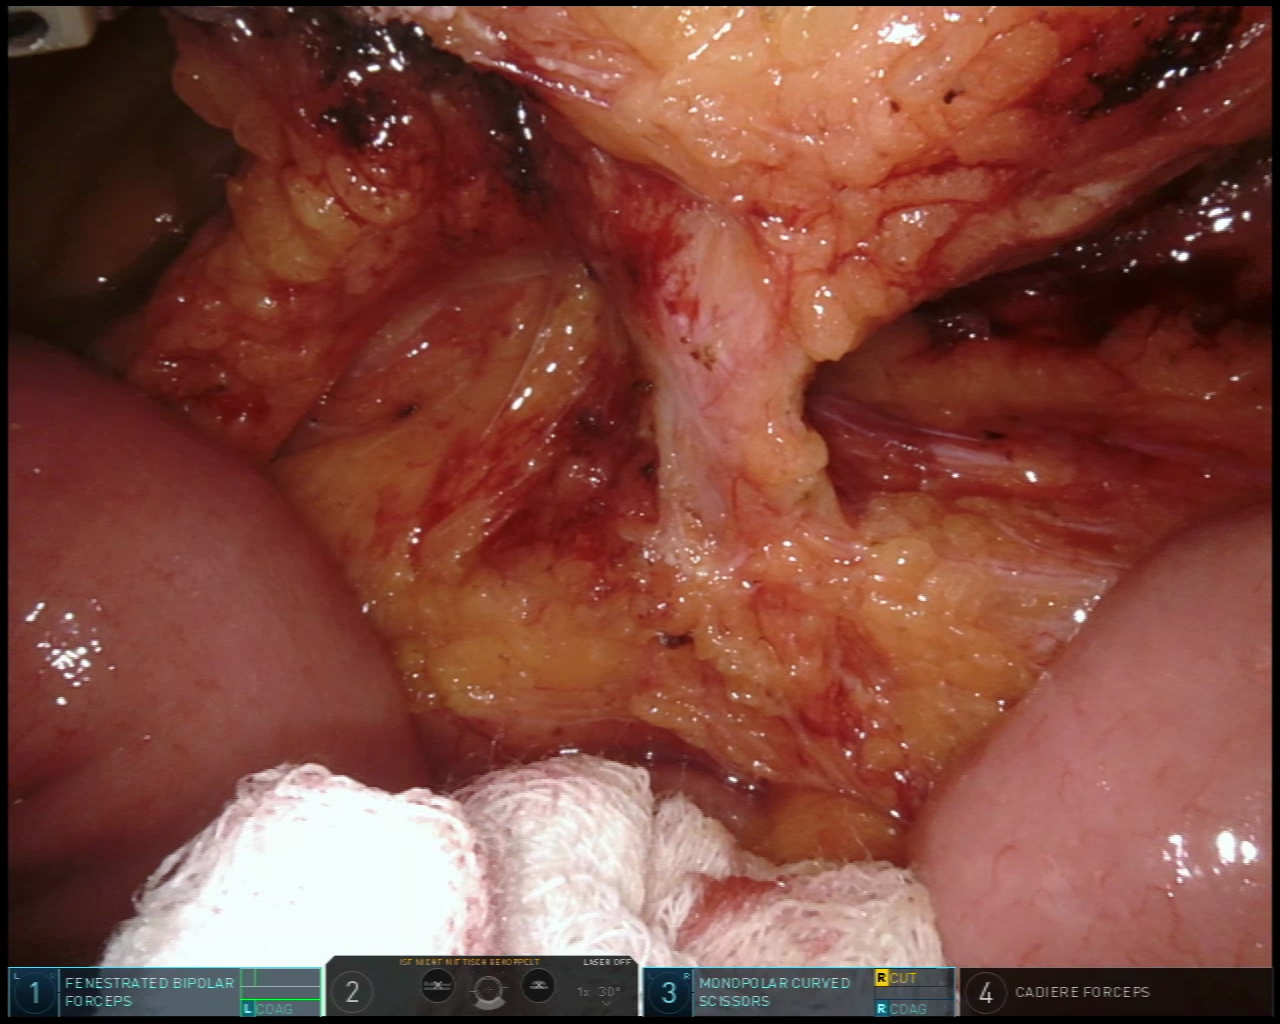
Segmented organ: inferior_mesenteric_artery
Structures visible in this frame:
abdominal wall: no
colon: no
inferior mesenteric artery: yes
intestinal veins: no
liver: no
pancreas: no
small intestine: yes
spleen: no
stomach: no
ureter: no
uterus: no
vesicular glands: no